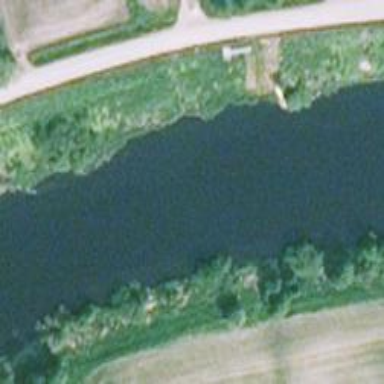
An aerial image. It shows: Beautiful river scene.